Interaction volume radius: 10 \u00c5
Interaction volume height: 15 \u00c5
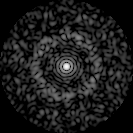
Disorder parameter: 0.8347